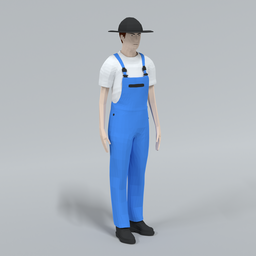
Label: people